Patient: sex F, age 31
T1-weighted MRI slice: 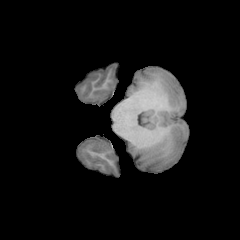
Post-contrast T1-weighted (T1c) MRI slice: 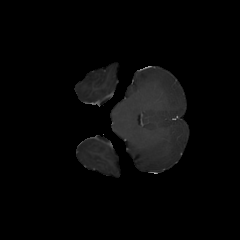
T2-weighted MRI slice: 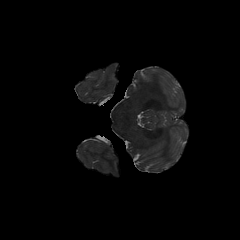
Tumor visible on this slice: no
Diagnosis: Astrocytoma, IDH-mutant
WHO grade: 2